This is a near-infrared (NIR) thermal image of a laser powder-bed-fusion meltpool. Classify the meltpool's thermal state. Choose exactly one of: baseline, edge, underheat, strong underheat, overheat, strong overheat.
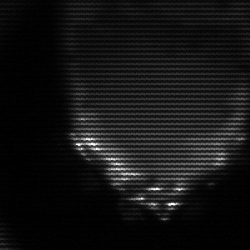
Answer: edge